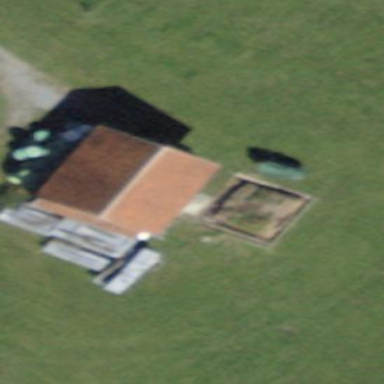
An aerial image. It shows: Barn.